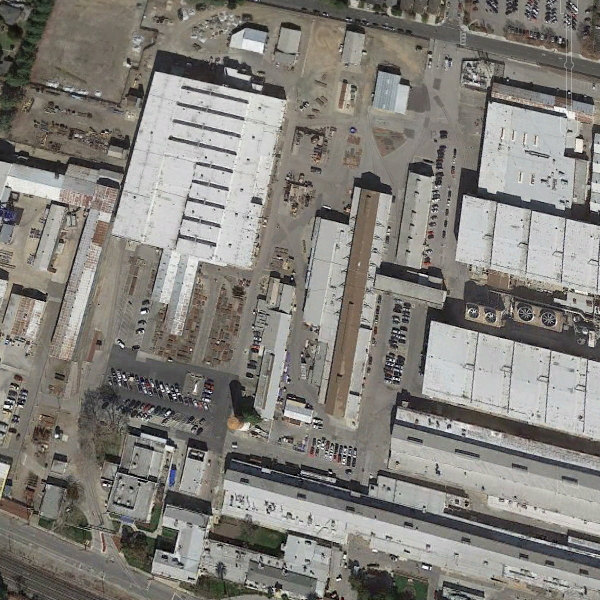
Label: Industrial